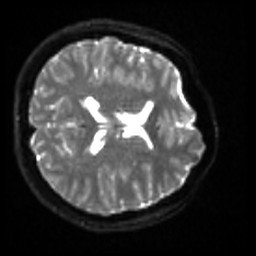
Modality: sbref
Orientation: axial
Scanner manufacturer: siemens
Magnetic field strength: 3 T
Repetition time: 4 s
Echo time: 0.0594 s